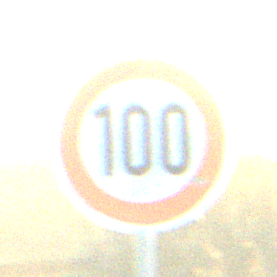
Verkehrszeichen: Geschwindigkeit100
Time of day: SunriseSunset
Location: Outdoor (RoadRail)
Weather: PartlyCloudy
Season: NotSpecified
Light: Natural